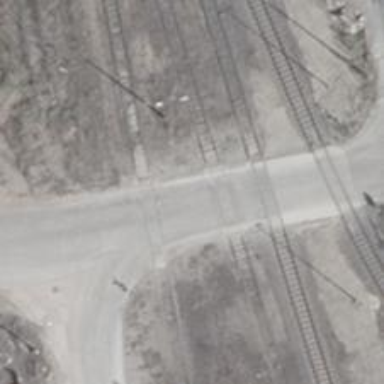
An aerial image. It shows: Level crossing along the railway.